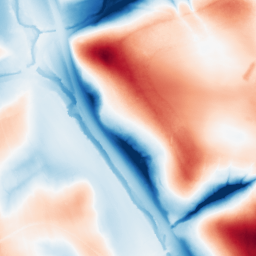
Category: trend_removal
Decomposition family: local_polynomial
Decomposition parameters: window_size: 101
degree: 1
Upsampling method: bspline
Upsampling parameters: scale: 8
Upsampling scale: 8